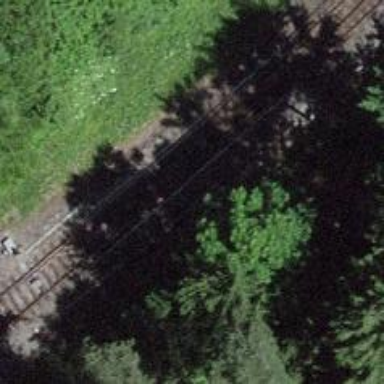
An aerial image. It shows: Railway switch.